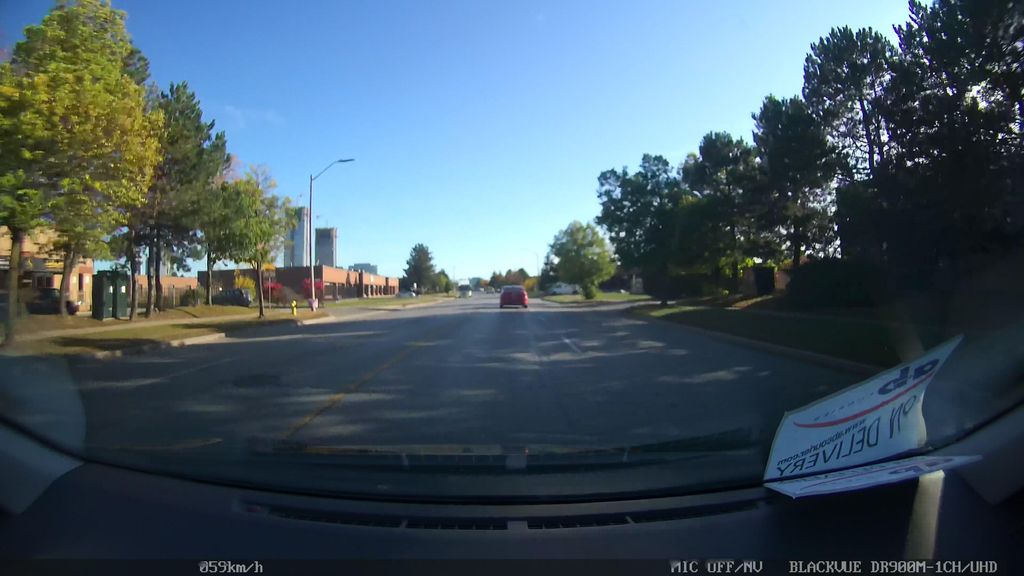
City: toronto